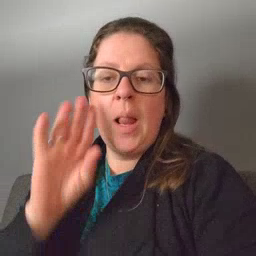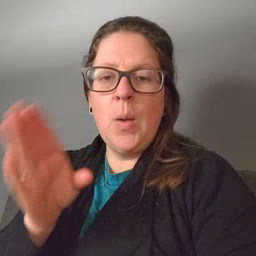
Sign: hello